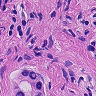
Metastatic tissue present: yes